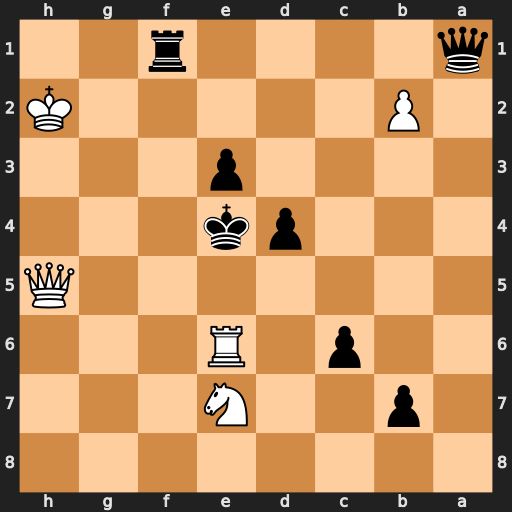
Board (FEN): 8/1p2N3/2p1R3/7Q/3pk3/4p3/1P5K/q4r2
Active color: b
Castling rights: -
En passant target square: -
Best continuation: Kd3 Qg6+ Kd2